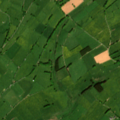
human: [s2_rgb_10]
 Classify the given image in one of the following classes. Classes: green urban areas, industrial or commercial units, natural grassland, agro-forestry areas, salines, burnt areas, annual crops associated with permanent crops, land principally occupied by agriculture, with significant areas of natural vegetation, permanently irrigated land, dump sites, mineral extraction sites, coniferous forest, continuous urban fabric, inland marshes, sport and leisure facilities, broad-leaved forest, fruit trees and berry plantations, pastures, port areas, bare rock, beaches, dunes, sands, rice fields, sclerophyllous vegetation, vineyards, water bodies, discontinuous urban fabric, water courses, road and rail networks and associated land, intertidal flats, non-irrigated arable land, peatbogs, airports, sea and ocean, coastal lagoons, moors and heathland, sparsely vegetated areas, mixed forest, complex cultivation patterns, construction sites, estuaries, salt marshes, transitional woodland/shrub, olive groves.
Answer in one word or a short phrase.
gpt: pastures